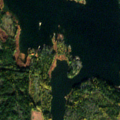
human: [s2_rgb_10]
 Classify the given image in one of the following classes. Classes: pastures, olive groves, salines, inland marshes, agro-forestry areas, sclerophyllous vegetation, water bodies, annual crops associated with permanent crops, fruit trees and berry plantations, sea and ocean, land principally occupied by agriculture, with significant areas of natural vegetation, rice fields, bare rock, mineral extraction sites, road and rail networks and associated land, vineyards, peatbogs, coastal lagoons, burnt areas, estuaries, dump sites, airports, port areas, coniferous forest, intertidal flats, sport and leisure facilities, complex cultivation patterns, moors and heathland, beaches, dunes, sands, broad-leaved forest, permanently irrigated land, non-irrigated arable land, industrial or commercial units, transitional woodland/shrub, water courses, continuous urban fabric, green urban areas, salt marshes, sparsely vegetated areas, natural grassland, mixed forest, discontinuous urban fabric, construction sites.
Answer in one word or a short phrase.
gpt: mixed forest, transitional woodland/shrub, sea and ocean